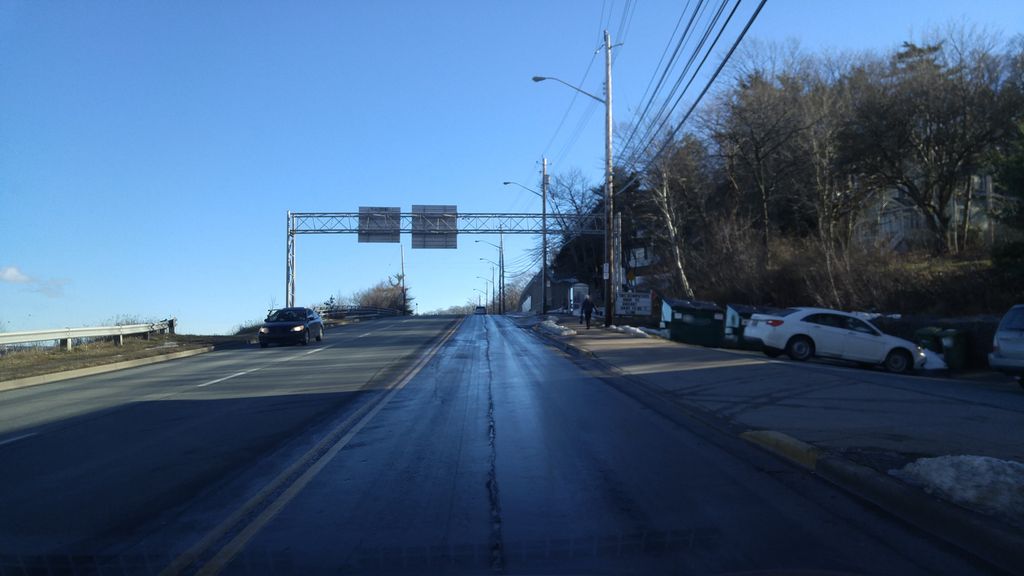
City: halifax